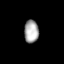
Tissue: lung
Cell type: Endothelial cells
Senescence score: 0.7028
Nuclear area (px): 322
Mean DAPI intensity: 169.124